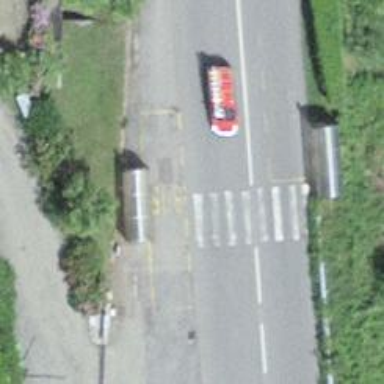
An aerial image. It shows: Bus stop with shelter.